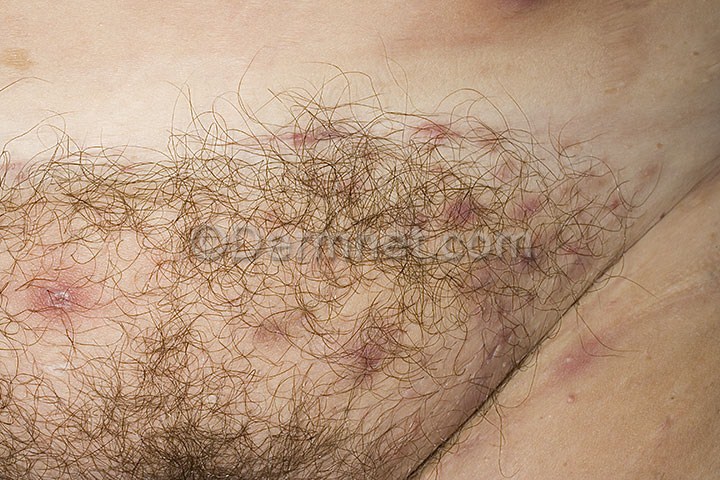
Disease: Acne and Rosacea Photos